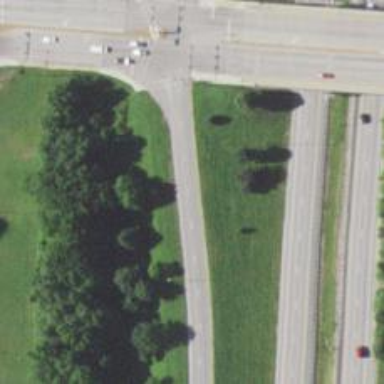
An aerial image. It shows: Trunk link highway.